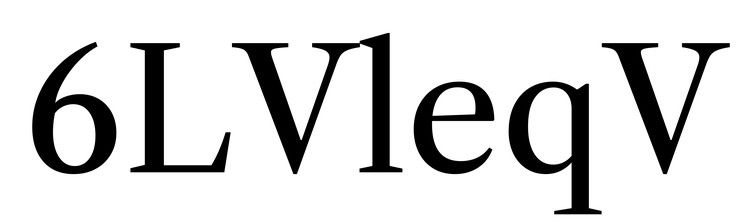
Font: LibreCaslonText_Regular